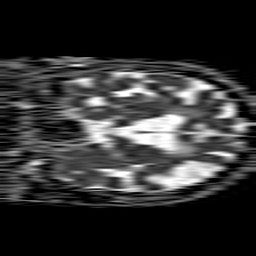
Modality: ADC
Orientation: coronal
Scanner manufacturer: philips
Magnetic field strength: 1.5 T
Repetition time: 4.6 s
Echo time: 0.08517 s